Aerial crown-view tile of a tropical tree (Barro Colorado Island, Panama), acquired 20250715:
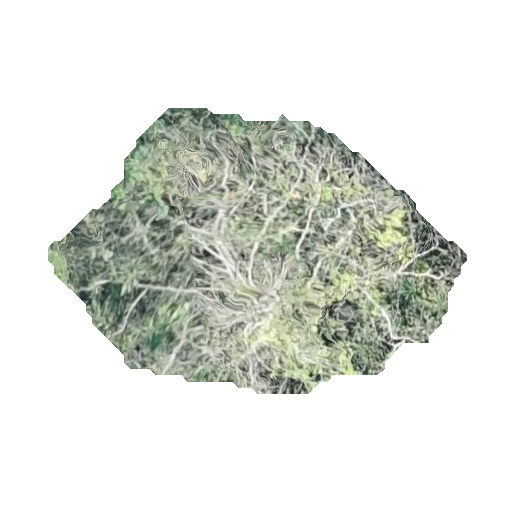
Species: Tabebuia rosea
GBIF accepted scientific name: Tabebuia rosea
Crown area: 120.262 m²